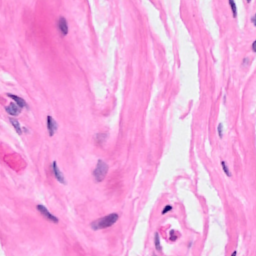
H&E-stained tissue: Breast